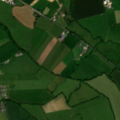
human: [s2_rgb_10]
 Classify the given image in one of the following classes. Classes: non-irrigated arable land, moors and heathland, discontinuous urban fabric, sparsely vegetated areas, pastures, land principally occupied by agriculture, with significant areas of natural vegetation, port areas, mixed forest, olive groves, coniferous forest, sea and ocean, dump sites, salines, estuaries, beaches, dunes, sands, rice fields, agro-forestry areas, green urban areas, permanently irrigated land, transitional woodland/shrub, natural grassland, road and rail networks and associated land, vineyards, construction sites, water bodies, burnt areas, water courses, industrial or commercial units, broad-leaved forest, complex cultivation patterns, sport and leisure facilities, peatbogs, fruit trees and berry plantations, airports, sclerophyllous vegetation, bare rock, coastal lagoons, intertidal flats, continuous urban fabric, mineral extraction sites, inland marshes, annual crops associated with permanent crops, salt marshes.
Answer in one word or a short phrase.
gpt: non-irrigated arable land, pastures